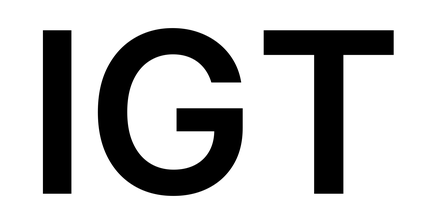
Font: Inter_SemiBold